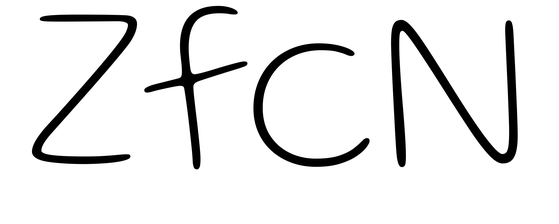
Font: Gluten_Thin